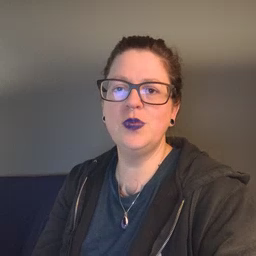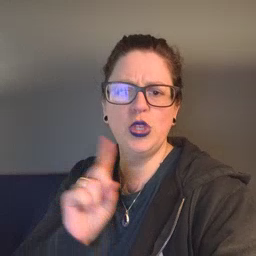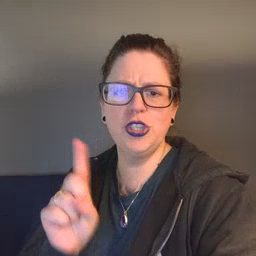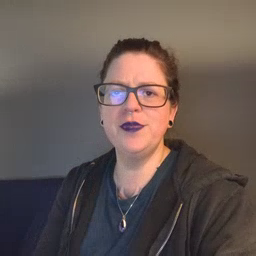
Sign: where